Field crop: maize
Growth stage: 2
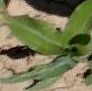
Species: maize